Question: I am reassembling my game i wrote for android. It was written with simple canvas to learn the basics. To get it to a higher level i am going to write it with the help of 'libgdx'.
To do so i thought about a 'stage' where i add my 'Actors' (Monsters, skills if they are active, character and maybe particle) to. I read that this is a good way to assamble a 2D Game.
Some more informations about it. It's a 2D RPG based on an square system. Every step is one move to the next square.(maybe tile based lateron. At the moment the background is a single picture)
In the old version i used threads for every Monster so they can handle and react as they "wish". Is this also possible in libgdx or do i need to handle it in a different way?
If i want to move the Character from one to the next square i had a calculated time where i moved the sprite from one square to the next by changing it's pixelposition. In libgdx i am going to have a camera with the squares as init. So (40f,30f) for example. Does it work to move the character within an 'thread' as i did in the old game? So i knew that it does take 500ms from one square to the next so every 50ms the ppuX need to be +0.1f. I also updated the sprite depending on that. So if it moves faster the sprite gets faster changed.
I also programmed the skills in that way. For example a fireball is a picture that gets moved by a thread till it hit something.
See the picture of the "prototype".
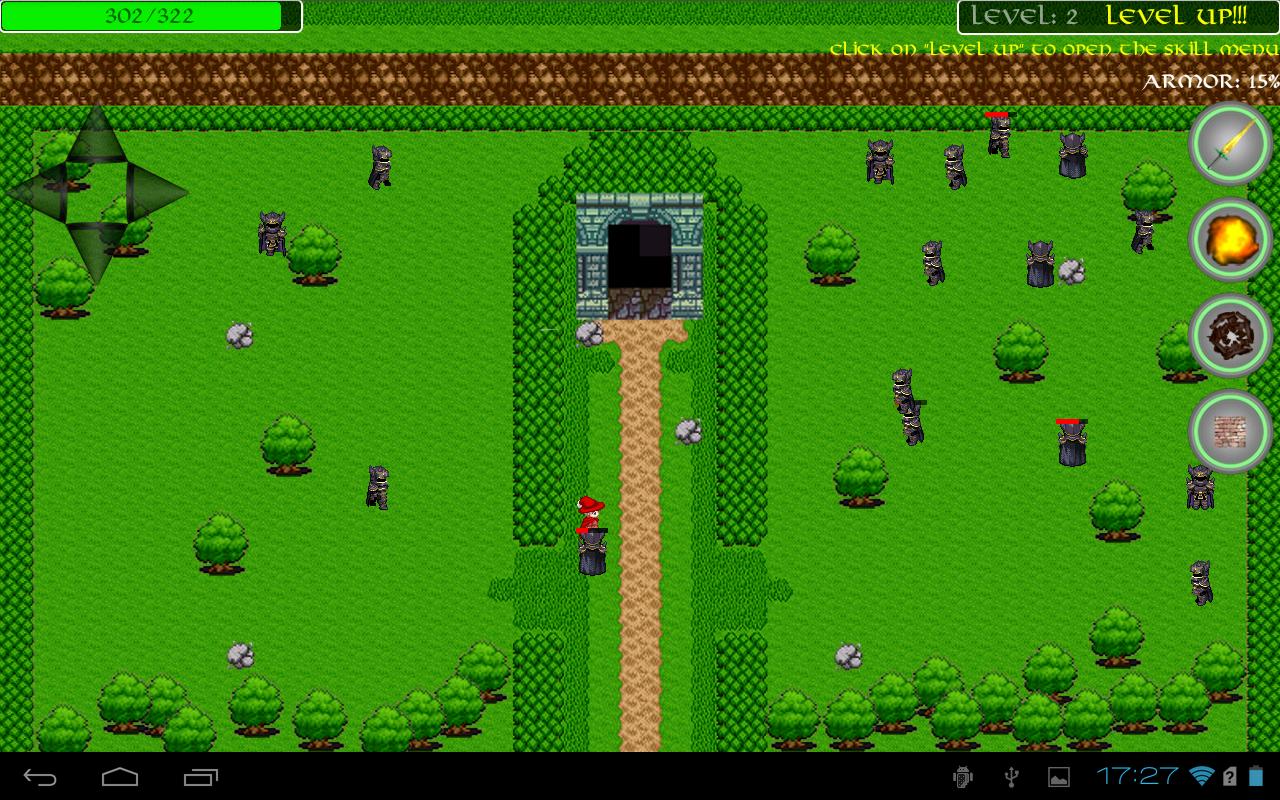
Answer: It's probably possible, but assigning a thread per entity is a very bad idea - so bad, in fact, that it has a corresponding TheDailyWTF entry:
<URL>
Not only are you consuming resources unnecessarily in this approach, you're also endangering your sanity in the long run. I believe the linked entry, along with the comments, exhaustively elaborates on why that is the case.
Generally, libgdx supports the "main-loop" model, via the <URL>.
I know the approach may seem more limiting at first, but it allows for much more reliable code.